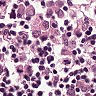
Metastatic tissue present: yes